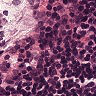
Metastatic tissue present: no